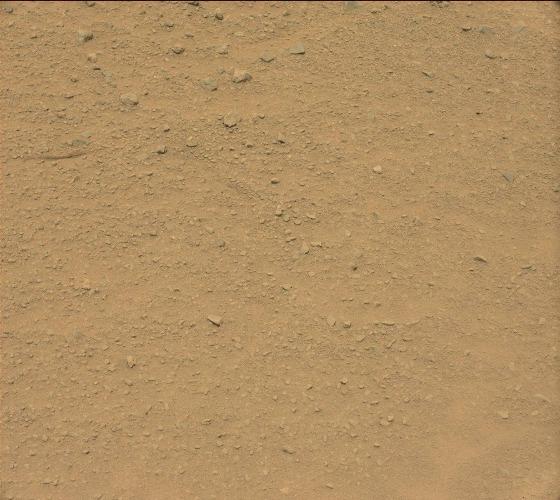
Terrain classes present: Gravel / Sand / Soil, Rock